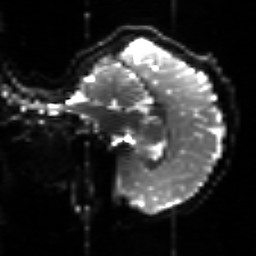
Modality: sbref
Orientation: sagittal
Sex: male
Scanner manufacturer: siemens
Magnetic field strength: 3 T
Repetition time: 5 s
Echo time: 0.071 s